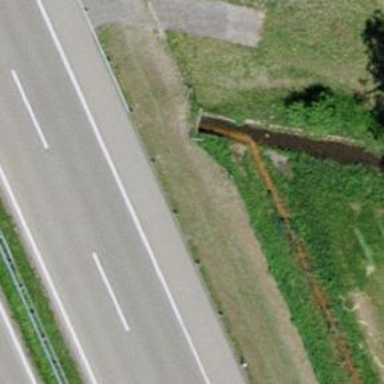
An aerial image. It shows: Drain that serves as waterway.